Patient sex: F
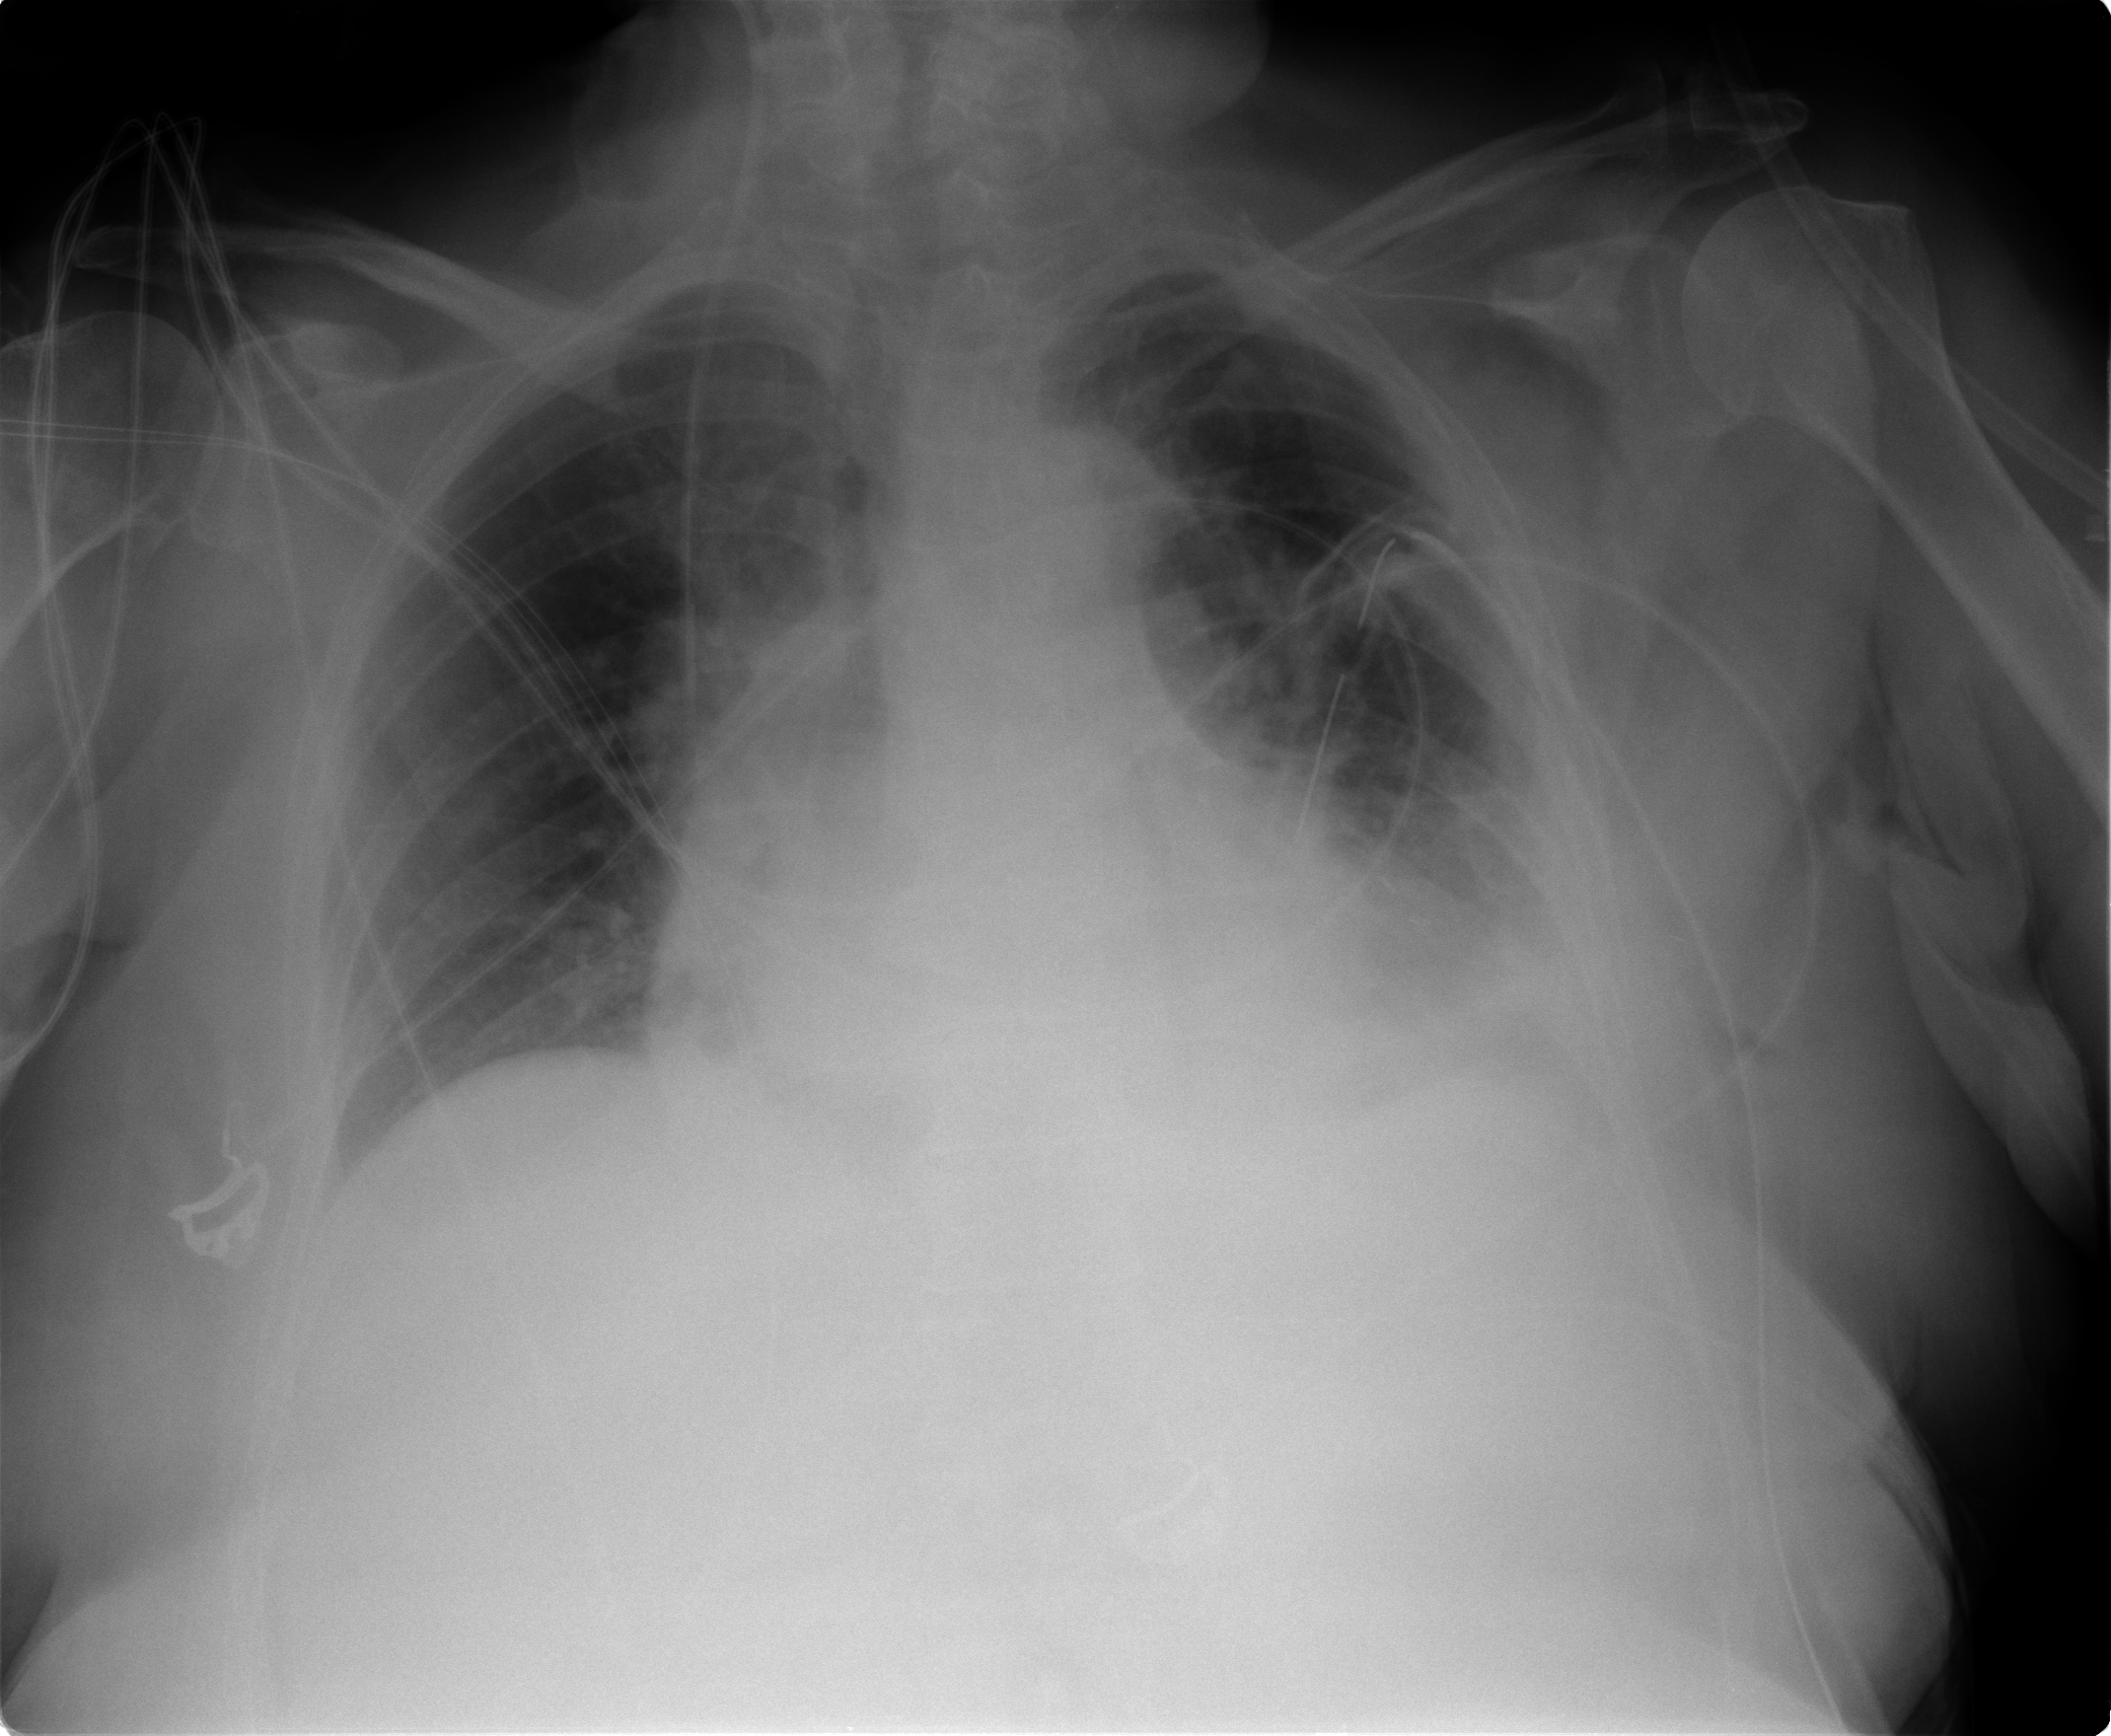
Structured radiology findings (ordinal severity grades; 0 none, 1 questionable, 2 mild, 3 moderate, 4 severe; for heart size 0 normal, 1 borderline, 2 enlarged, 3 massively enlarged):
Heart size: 2
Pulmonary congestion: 2
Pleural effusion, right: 0
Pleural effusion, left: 2
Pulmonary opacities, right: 0
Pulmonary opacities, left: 0
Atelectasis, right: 0
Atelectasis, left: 2